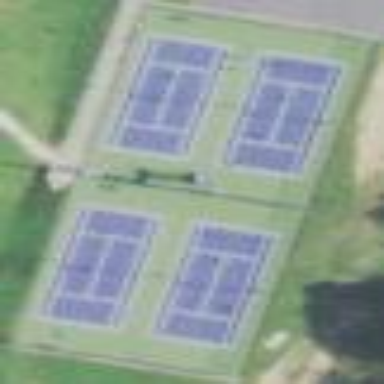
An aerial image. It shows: Tennis court on pitch.